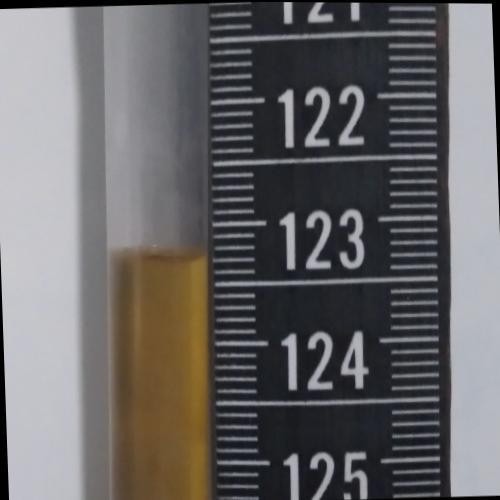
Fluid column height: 123.3 cm